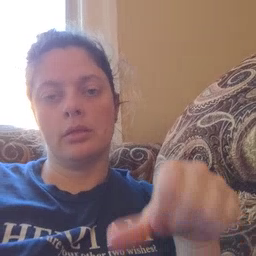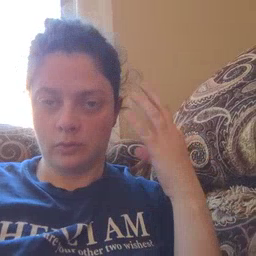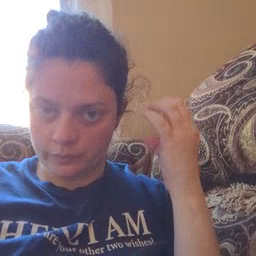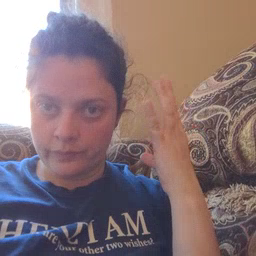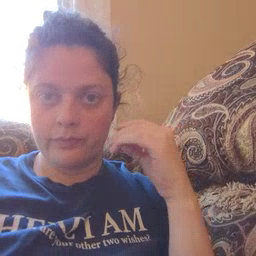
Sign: shower